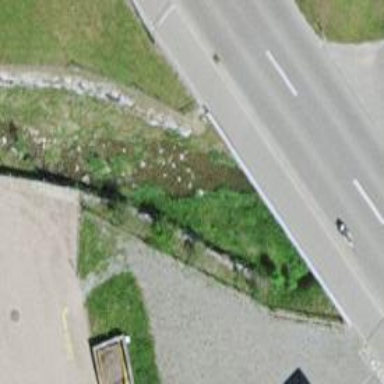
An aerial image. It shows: Culvert tunnel.